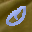
Label: 0